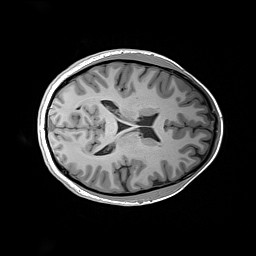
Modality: T1w
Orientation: axial
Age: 25
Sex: male
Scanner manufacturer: siemens
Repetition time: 2.2 s
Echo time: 0.00244 s